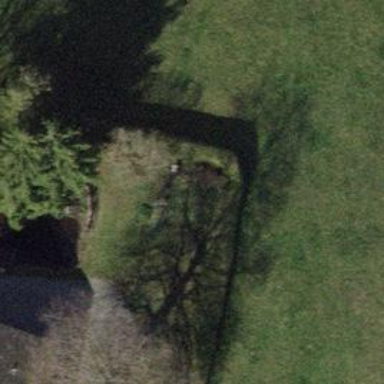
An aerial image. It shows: Hedge barrier.